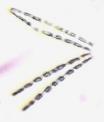
Label: Thalassionema